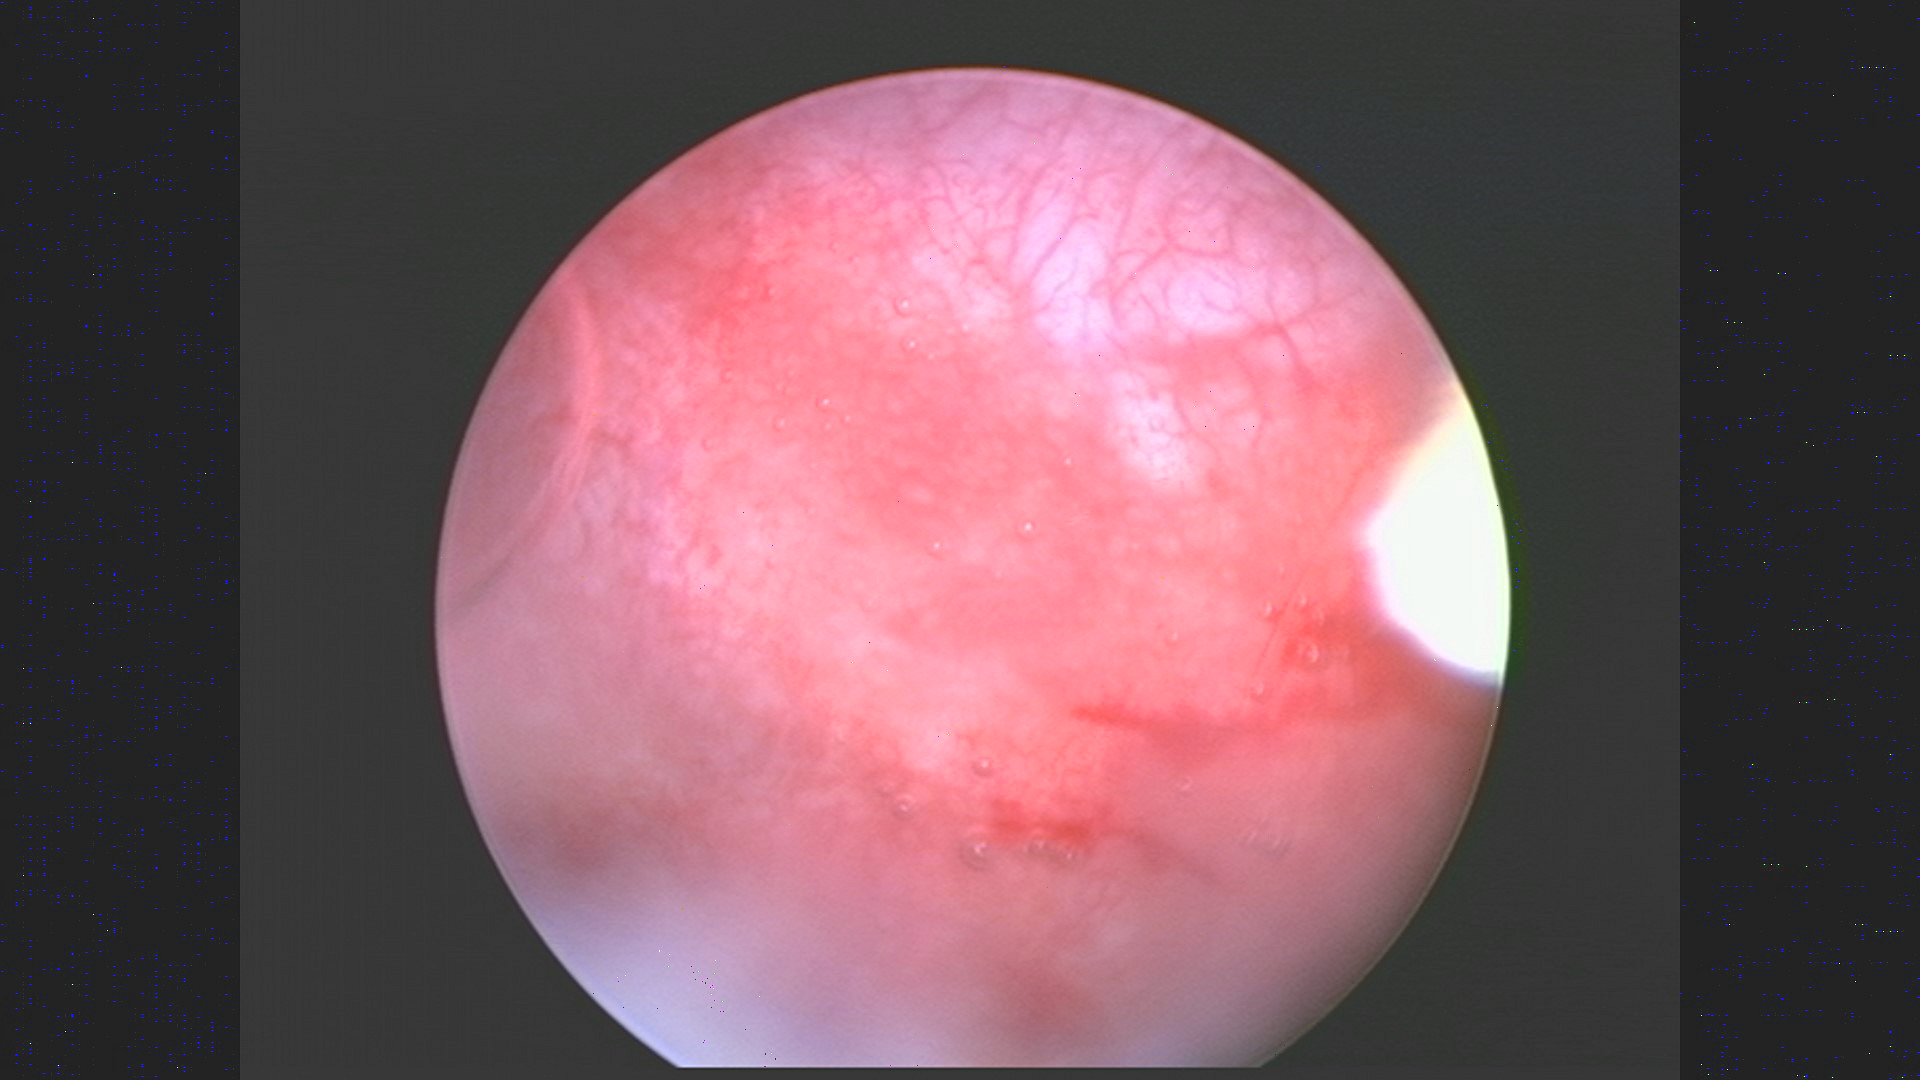
Modality: WLC
Class: Malignant
Subclass: HighGradePapillary
Lesion: L2
Stage: Ta
Morphology: Non-papillary
Bladder cancer association: Yes